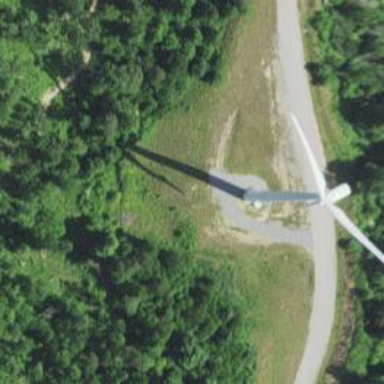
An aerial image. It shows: Wind generator powered by horizontal-axis wind turbine.